Question: What is the meaning of this percentage that's shown next to the highlighted line in Instruments? (This window opens in the Call Tree -> Leaked Blocks of Instruments, when you double click on a symbol name)
Thx!
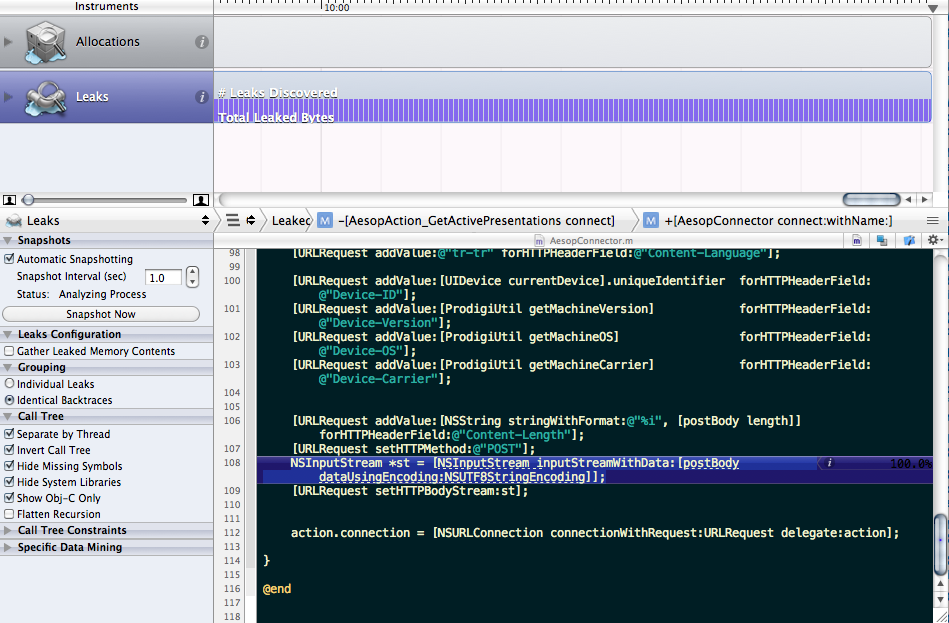
Answer: Read the following question to learn what the percentage next to a line of code means:
<URL>